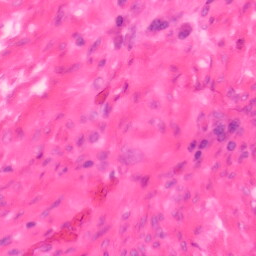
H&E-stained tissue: Colon